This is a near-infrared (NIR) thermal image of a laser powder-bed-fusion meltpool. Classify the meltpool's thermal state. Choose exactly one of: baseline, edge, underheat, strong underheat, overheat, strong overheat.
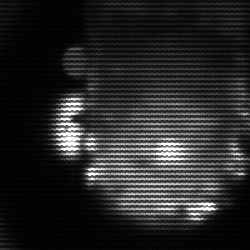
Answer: baseline